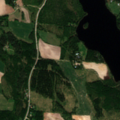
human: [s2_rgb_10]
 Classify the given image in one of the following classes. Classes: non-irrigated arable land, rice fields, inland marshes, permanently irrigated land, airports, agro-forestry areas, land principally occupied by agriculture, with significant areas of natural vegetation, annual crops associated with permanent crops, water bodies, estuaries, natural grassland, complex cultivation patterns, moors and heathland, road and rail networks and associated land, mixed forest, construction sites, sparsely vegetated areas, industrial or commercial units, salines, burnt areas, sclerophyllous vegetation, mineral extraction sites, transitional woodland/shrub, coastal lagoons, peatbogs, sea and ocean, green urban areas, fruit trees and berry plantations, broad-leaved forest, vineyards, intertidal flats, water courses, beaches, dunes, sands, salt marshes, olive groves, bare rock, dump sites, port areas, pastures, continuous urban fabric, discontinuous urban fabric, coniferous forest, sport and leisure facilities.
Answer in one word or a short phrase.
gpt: non-irrigated arable land, land principally occupied by agriculture, with significant areas of natural vegetation, mixed forest, water bodies